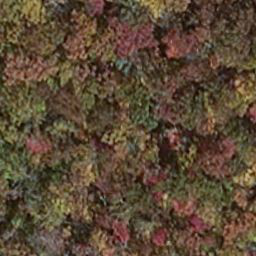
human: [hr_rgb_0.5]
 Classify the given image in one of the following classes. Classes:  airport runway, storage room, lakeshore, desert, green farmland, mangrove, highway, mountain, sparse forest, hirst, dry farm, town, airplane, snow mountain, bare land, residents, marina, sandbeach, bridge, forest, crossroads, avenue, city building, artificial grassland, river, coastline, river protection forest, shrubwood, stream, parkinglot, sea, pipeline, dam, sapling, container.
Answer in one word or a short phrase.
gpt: mangrove